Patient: sex F, age 69
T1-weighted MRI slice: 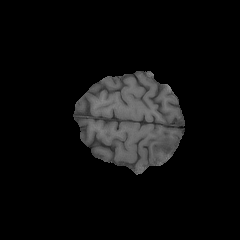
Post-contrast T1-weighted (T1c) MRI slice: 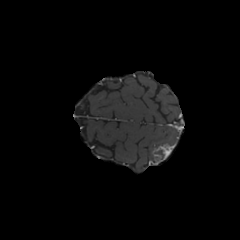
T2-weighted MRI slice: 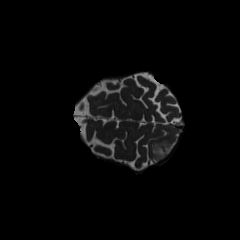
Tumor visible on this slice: yes
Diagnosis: Glioblastoma, IDH-wildtype
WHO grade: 4